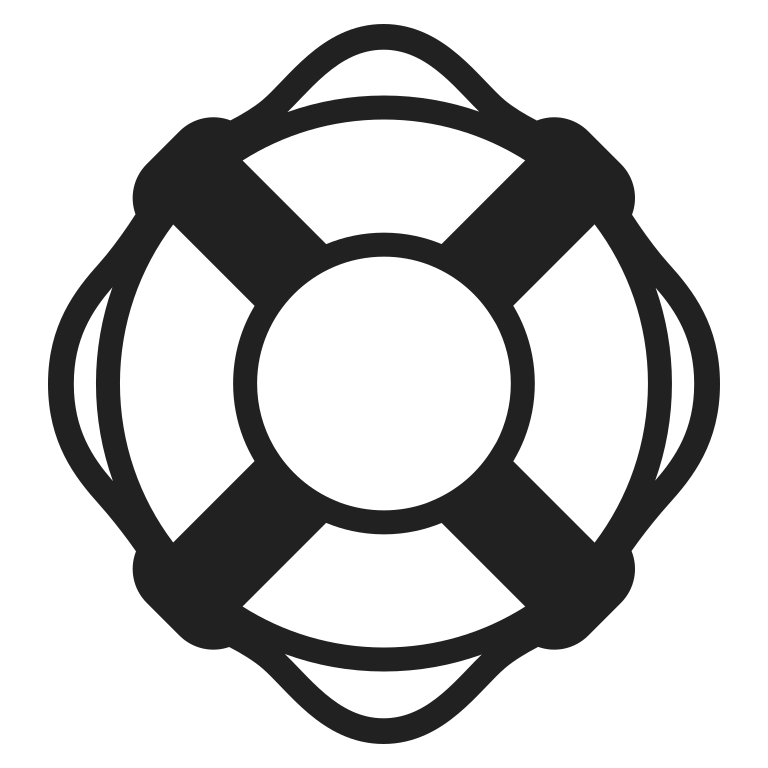
ring buoy high contrast